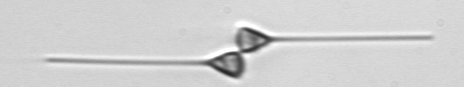
Label: Asterionellopsis_glacialis